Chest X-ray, AP view. Patient: 45 years old, sex F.
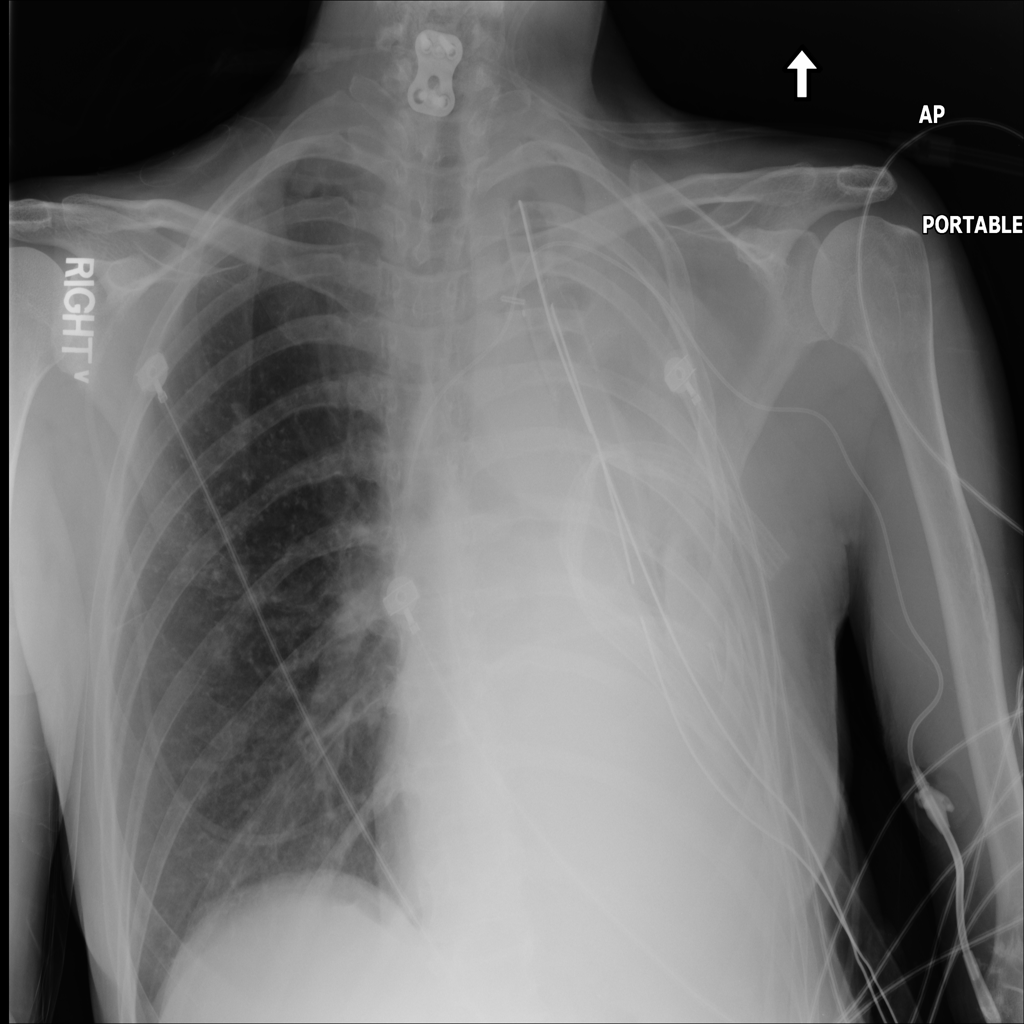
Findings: Consolidation, Pleural_Thickening